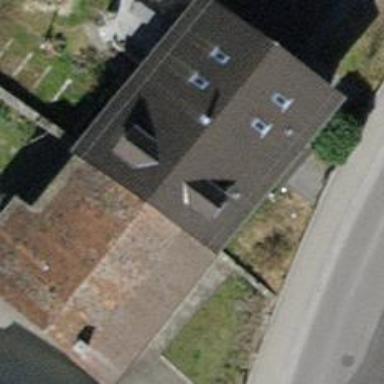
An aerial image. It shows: Semi-detached house with gabled roof.